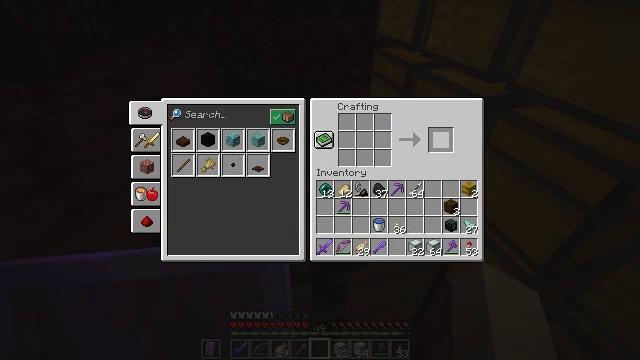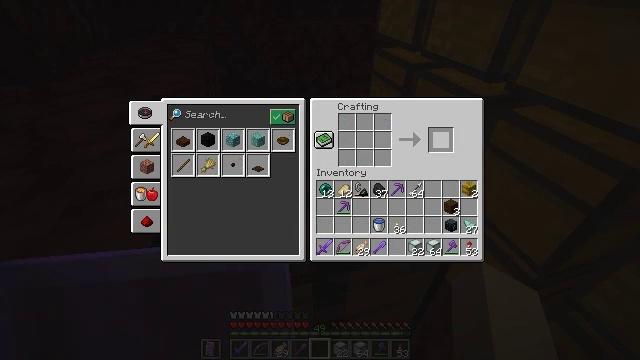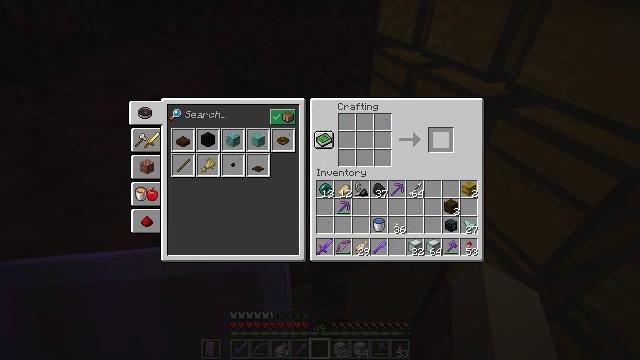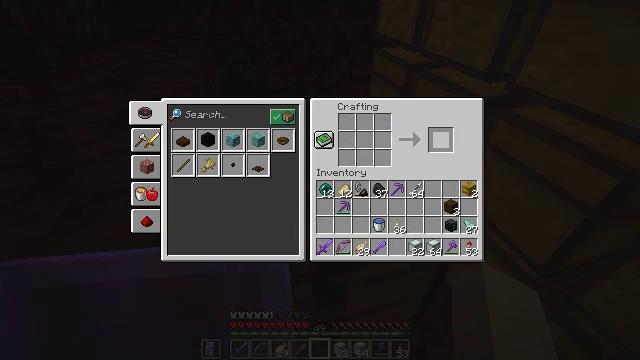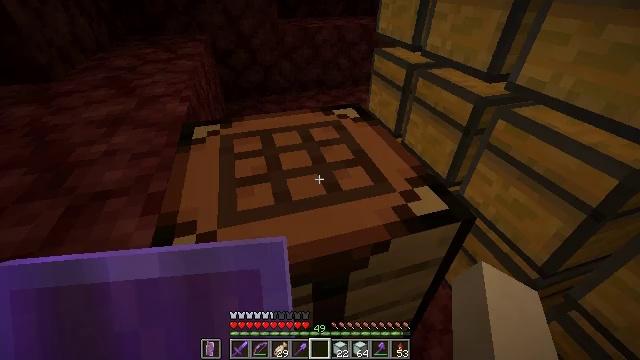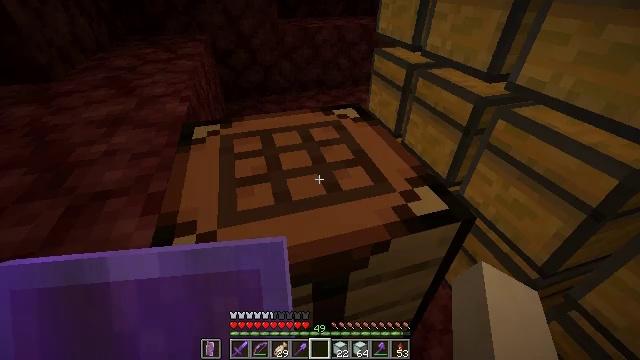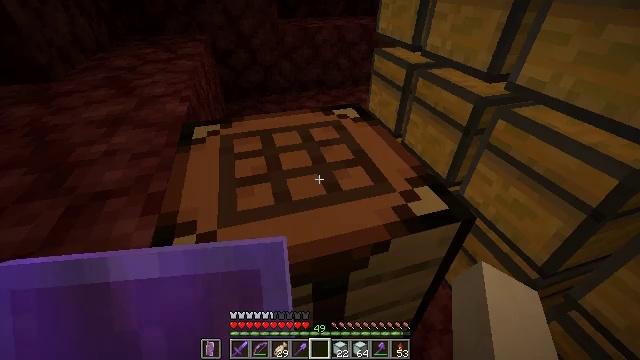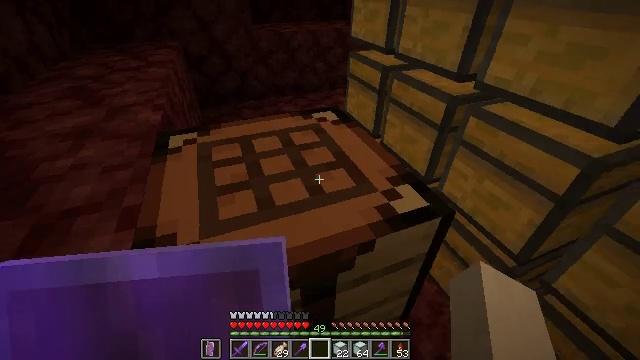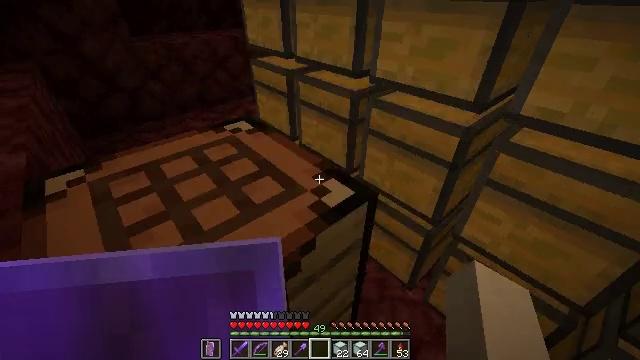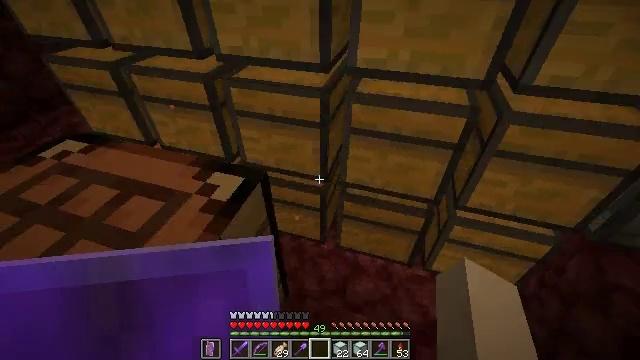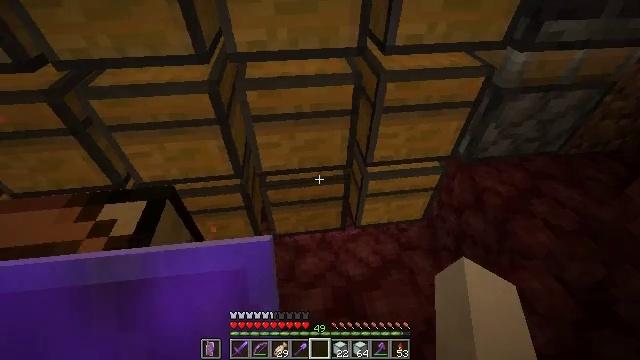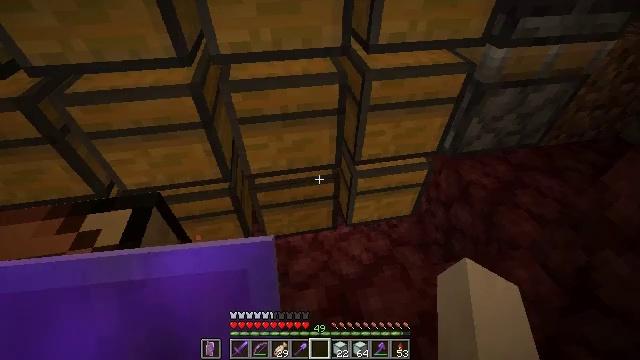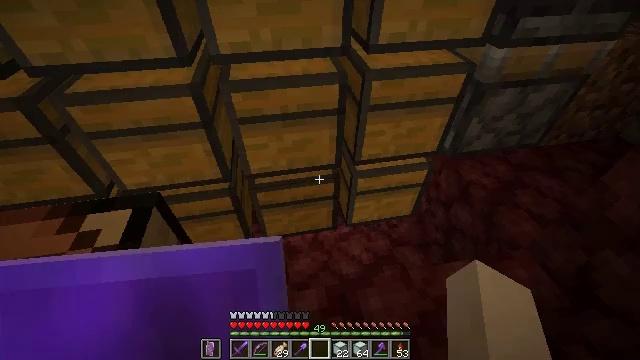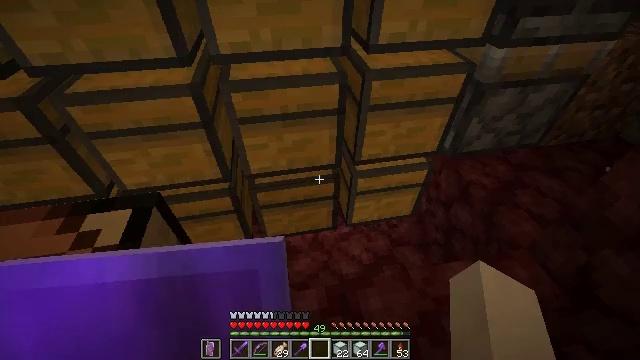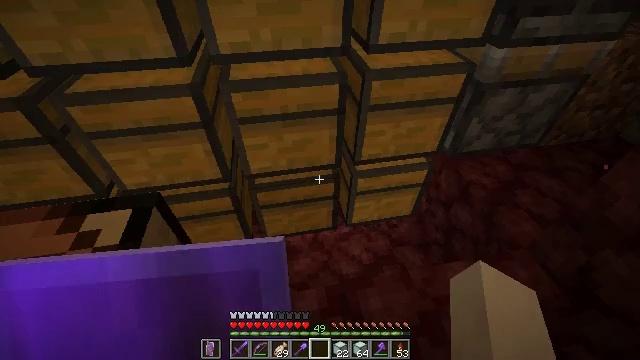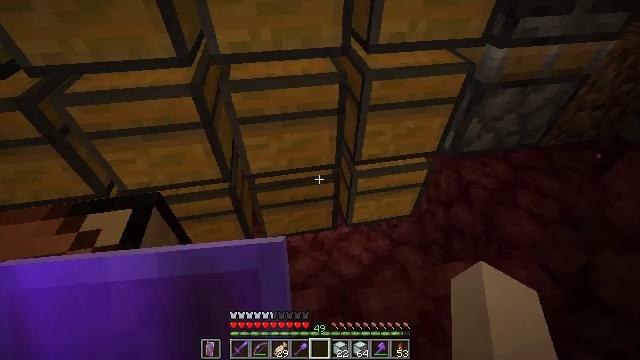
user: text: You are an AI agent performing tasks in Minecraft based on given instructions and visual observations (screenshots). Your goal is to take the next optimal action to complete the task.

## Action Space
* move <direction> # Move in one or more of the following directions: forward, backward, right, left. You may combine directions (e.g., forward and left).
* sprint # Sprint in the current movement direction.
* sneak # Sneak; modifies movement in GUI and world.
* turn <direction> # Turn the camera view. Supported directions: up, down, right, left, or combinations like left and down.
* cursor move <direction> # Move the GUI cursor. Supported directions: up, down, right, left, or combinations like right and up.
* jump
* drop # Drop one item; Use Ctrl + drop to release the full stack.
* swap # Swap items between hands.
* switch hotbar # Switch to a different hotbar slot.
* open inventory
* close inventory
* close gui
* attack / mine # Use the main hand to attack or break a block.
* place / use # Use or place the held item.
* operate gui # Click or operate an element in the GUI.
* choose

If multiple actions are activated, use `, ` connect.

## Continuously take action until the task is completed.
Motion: motion action
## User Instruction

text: Craft a sea lantern.
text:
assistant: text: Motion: no_op
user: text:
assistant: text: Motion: no_op
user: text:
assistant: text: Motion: no_op
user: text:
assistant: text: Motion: no_op
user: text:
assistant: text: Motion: no_op
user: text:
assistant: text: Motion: no_op
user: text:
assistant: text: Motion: turn right
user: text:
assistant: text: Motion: turn right and up
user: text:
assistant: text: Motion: turn right and down
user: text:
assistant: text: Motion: turn right and down
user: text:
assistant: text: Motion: turn right
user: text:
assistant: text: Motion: no_op
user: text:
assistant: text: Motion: no_op
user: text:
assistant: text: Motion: no_op
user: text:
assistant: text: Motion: no_op
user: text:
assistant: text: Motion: no_op
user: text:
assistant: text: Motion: no_op
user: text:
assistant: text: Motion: no_op
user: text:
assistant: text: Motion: turn right and down
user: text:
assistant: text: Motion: no_op
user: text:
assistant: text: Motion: turn right
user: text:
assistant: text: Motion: turn right
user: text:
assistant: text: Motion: turn right
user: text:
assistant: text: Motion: no_op
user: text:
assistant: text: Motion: use / place
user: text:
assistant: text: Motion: use / place
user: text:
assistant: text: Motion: use / place
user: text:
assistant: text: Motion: no_op
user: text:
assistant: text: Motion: no_op
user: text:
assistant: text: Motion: no_op